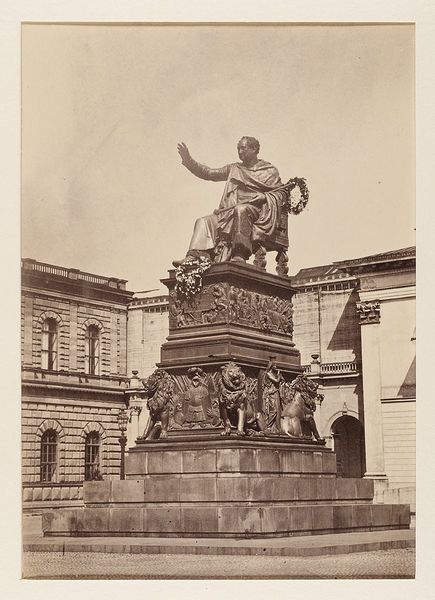
Titel: Monument König Max I, München
Künstler: Georg Böttger
Standort: Hamburg
Institution: Museum für Kunst und Gewerbe Hamburg
Schlagwörter: stadt, statue, ort, dorf, foto, fotografie, photographie, stadtansicht, denkmal, photo, karton, joseph, standbild, monument, maximilian, albumin, lichtbild, historische, bildwerke, angewandte und bildende kunst, hessische systematik, könig, schwarzweißpositivverfahren, silbersalzverfahren, schwarzweißfotografie, gebäude, örtlichkeit, straße, stätte, reproduktionsfotografie, kunstreproduktion, reproduktionsphotographie, straßen, plätze, albuminpapier